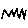
Label: zigzag